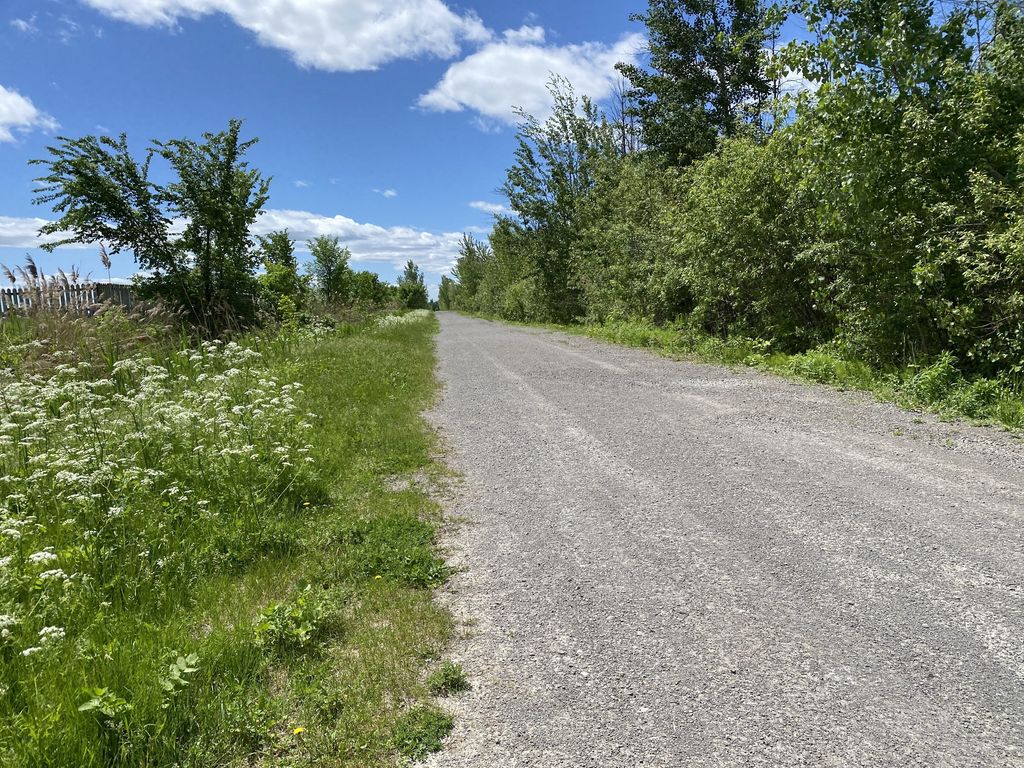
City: montreal